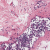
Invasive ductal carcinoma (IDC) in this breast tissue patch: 0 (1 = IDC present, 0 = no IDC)